Aerial crown-view tile of a tropical tree (Barro Colorado Island, Panama), acquired 20250414:
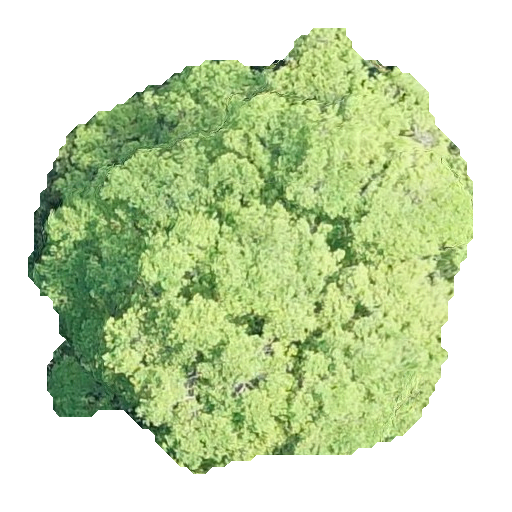
Species: Terminalia amazonia
GBIF accepted scientific name: Terminalia amazonica
Crown area: 216.029 m²